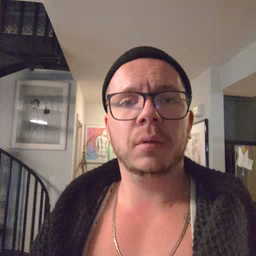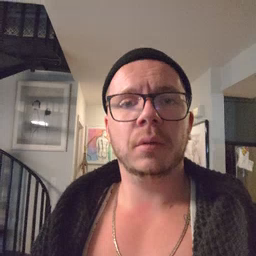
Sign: nose